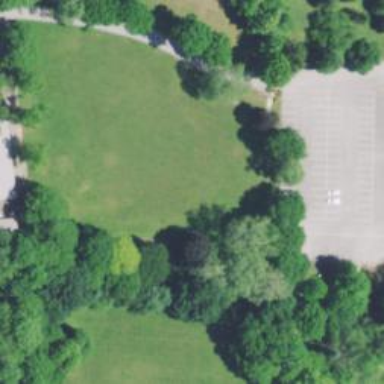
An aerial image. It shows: Disc golf tee area.